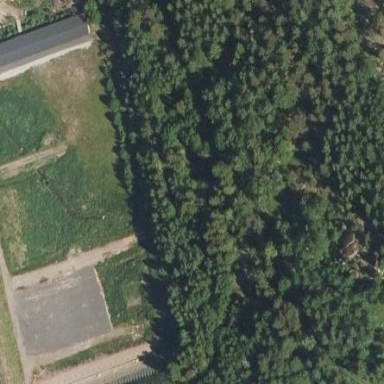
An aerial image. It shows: Shooting range within military area.